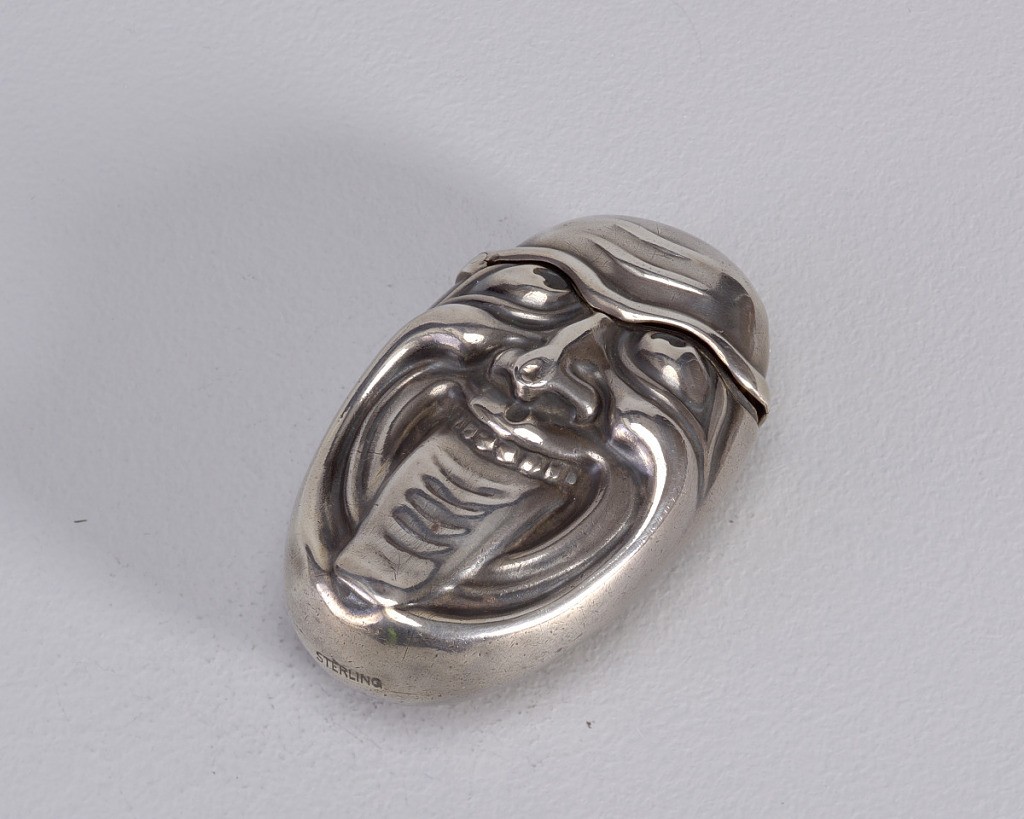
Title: Face with Extended Tongue
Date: late 19th century
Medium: Silver
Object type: Matchsafe
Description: Oval, in the form of a face with eyes looking upward and crossed, furrowed brow, wide open grin, and tongue extended out and down over chin. No ornament on reverse. Area from top of head down to continuous eye brow line is lid, hinged on upper left side. Ridged tongue likely intended as striker.